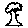
Label: tree